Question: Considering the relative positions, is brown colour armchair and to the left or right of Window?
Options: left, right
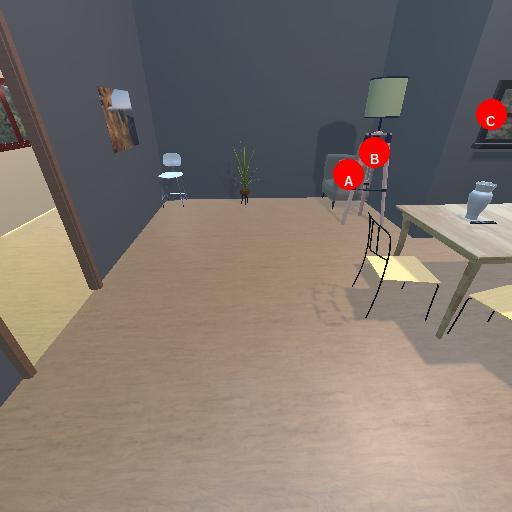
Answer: left